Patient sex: F
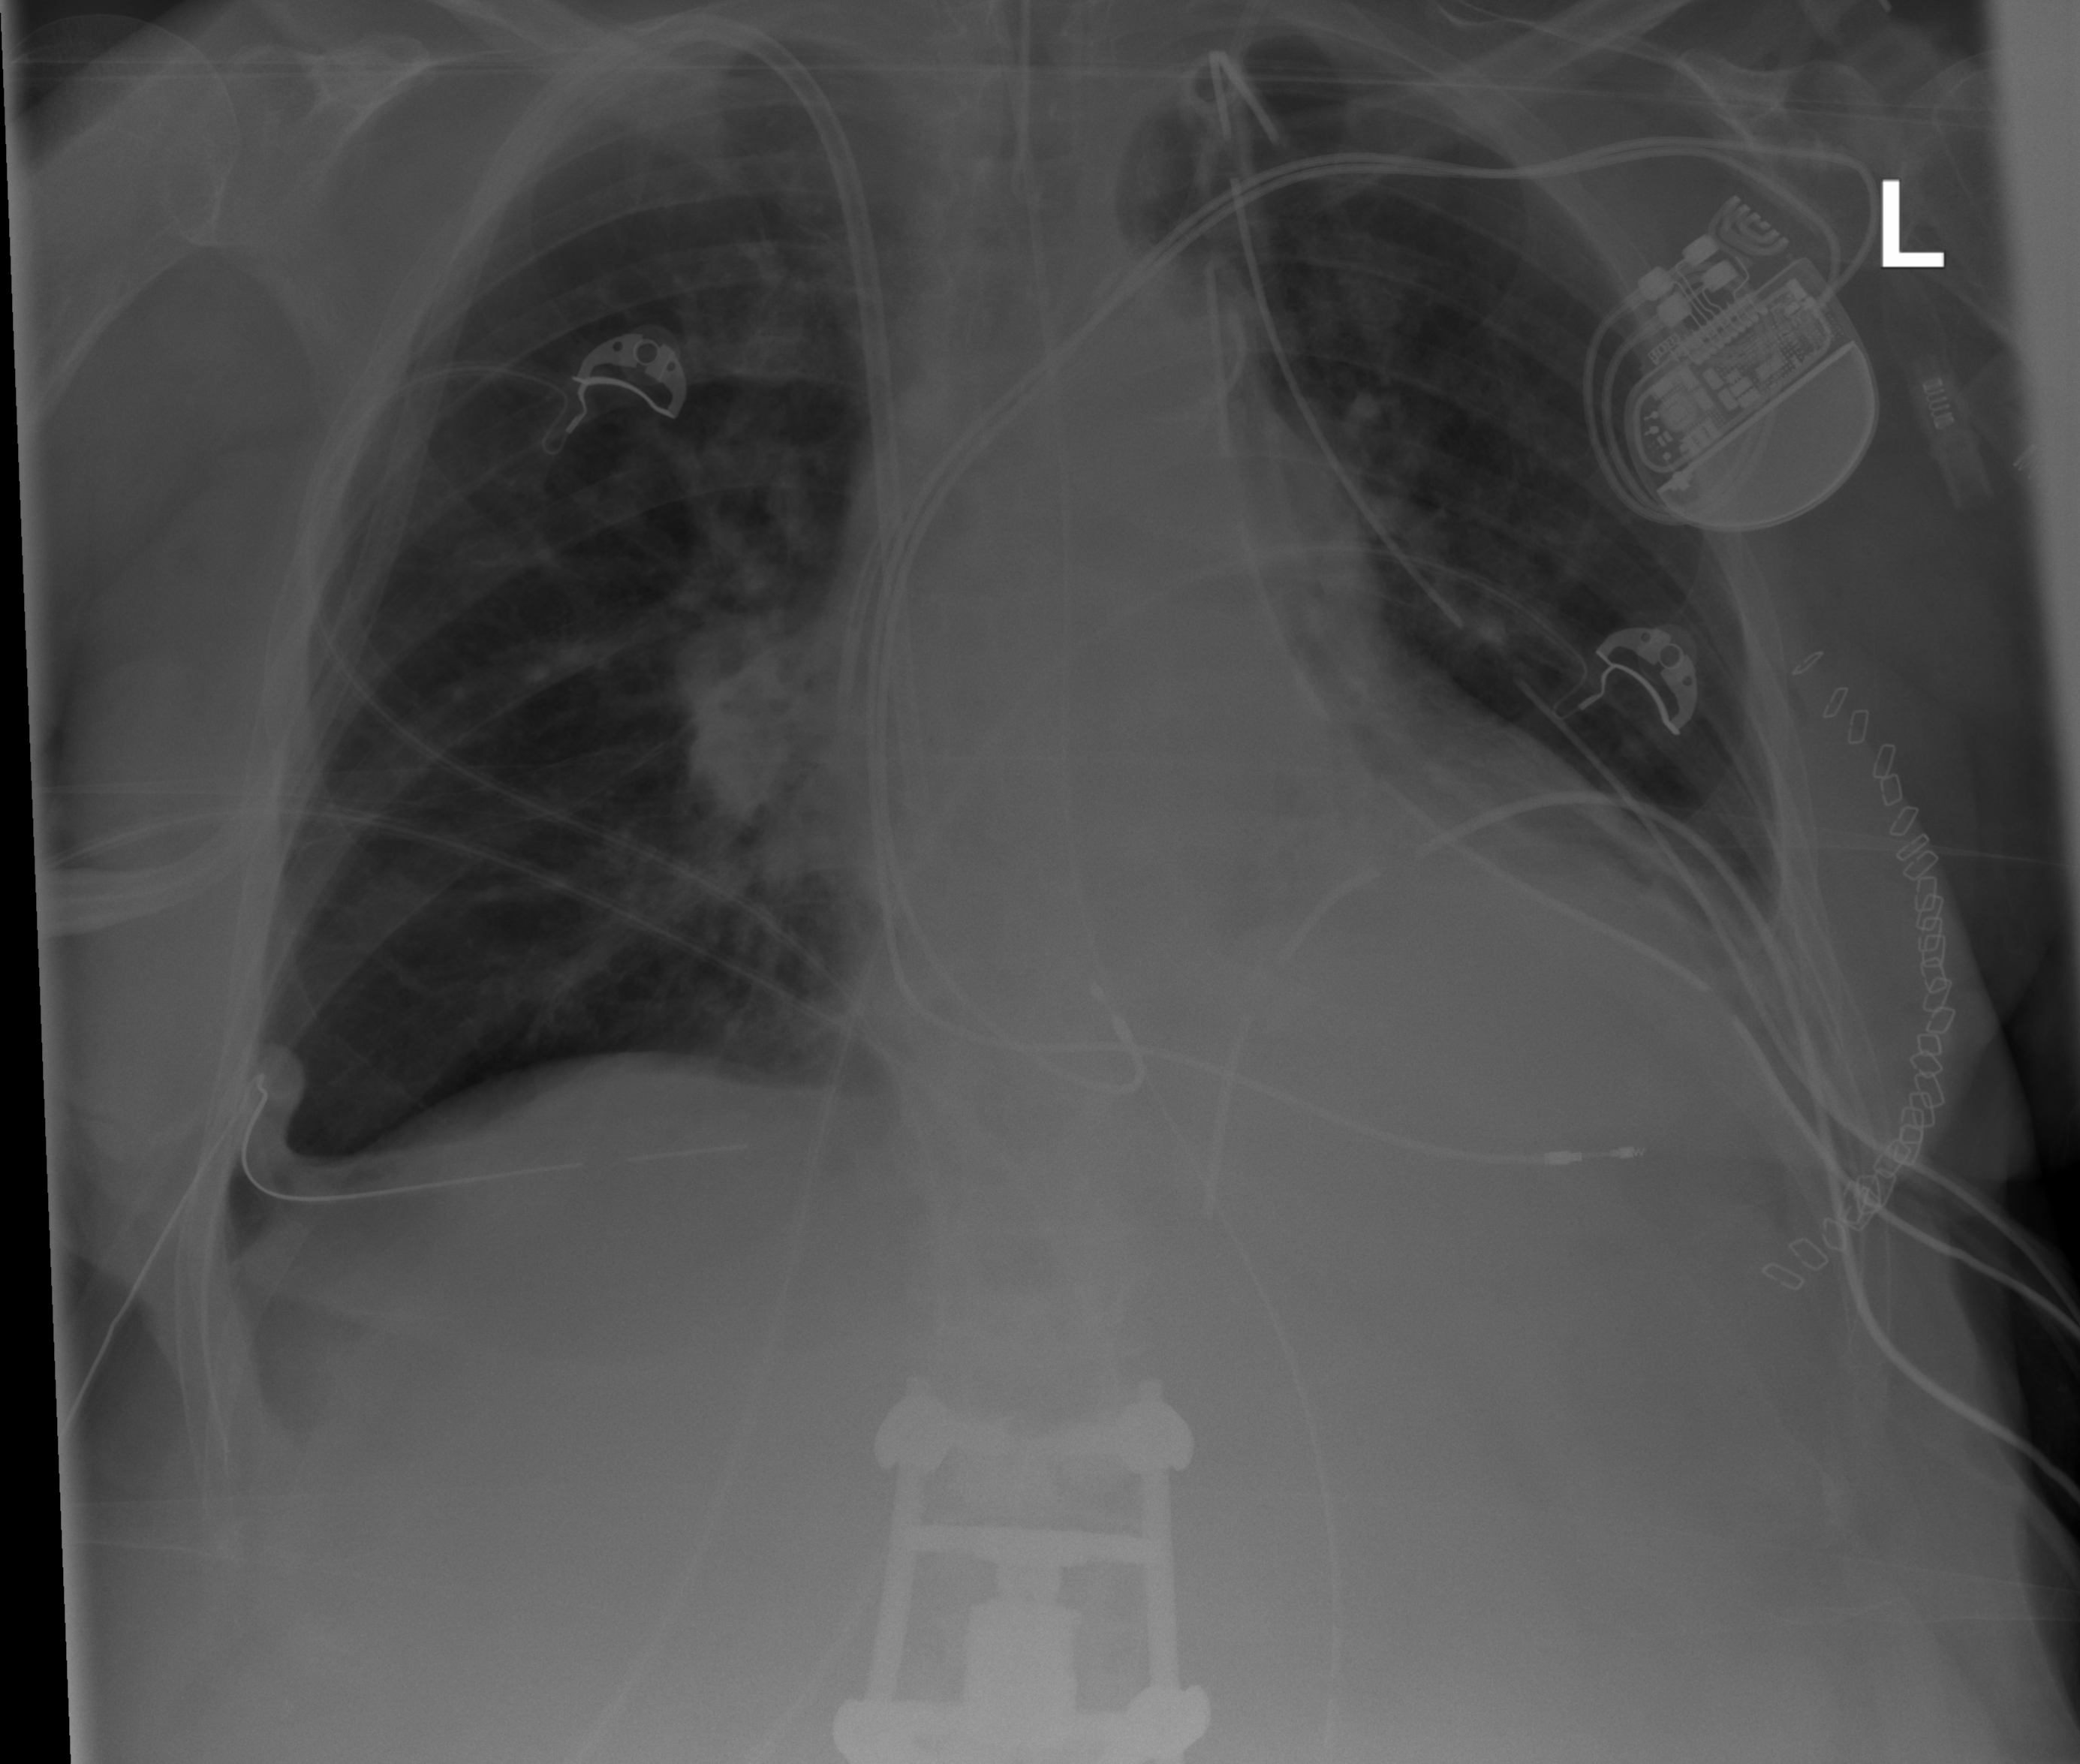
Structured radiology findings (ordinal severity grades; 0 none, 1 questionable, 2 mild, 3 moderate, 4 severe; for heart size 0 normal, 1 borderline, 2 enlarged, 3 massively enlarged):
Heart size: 2
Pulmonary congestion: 2
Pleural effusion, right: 0
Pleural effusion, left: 0
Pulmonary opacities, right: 0
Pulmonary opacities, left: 0
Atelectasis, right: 0
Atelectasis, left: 0